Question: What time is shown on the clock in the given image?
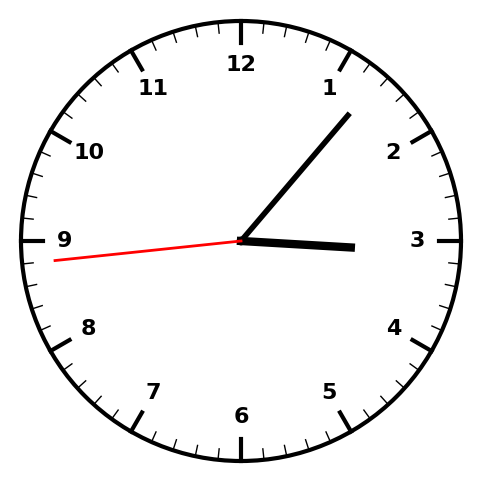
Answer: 03:06:44